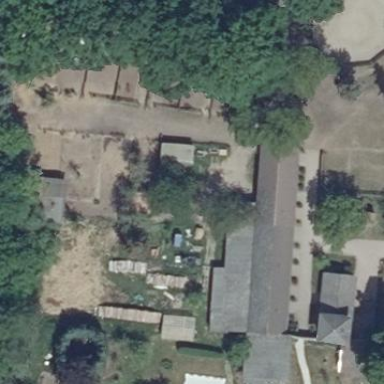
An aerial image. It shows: Farmyard area.